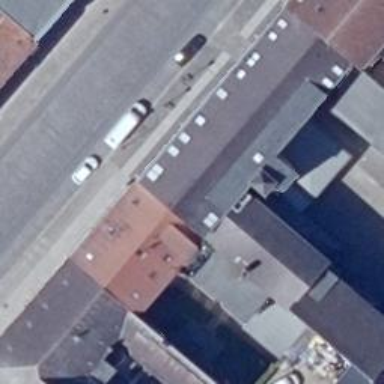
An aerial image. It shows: Greengrocer shop.